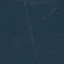
Label: Forest